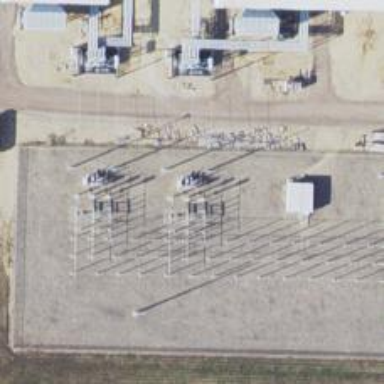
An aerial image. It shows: Switch for power supply.